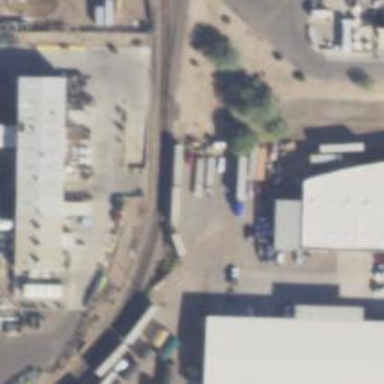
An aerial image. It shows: Rail spur service.